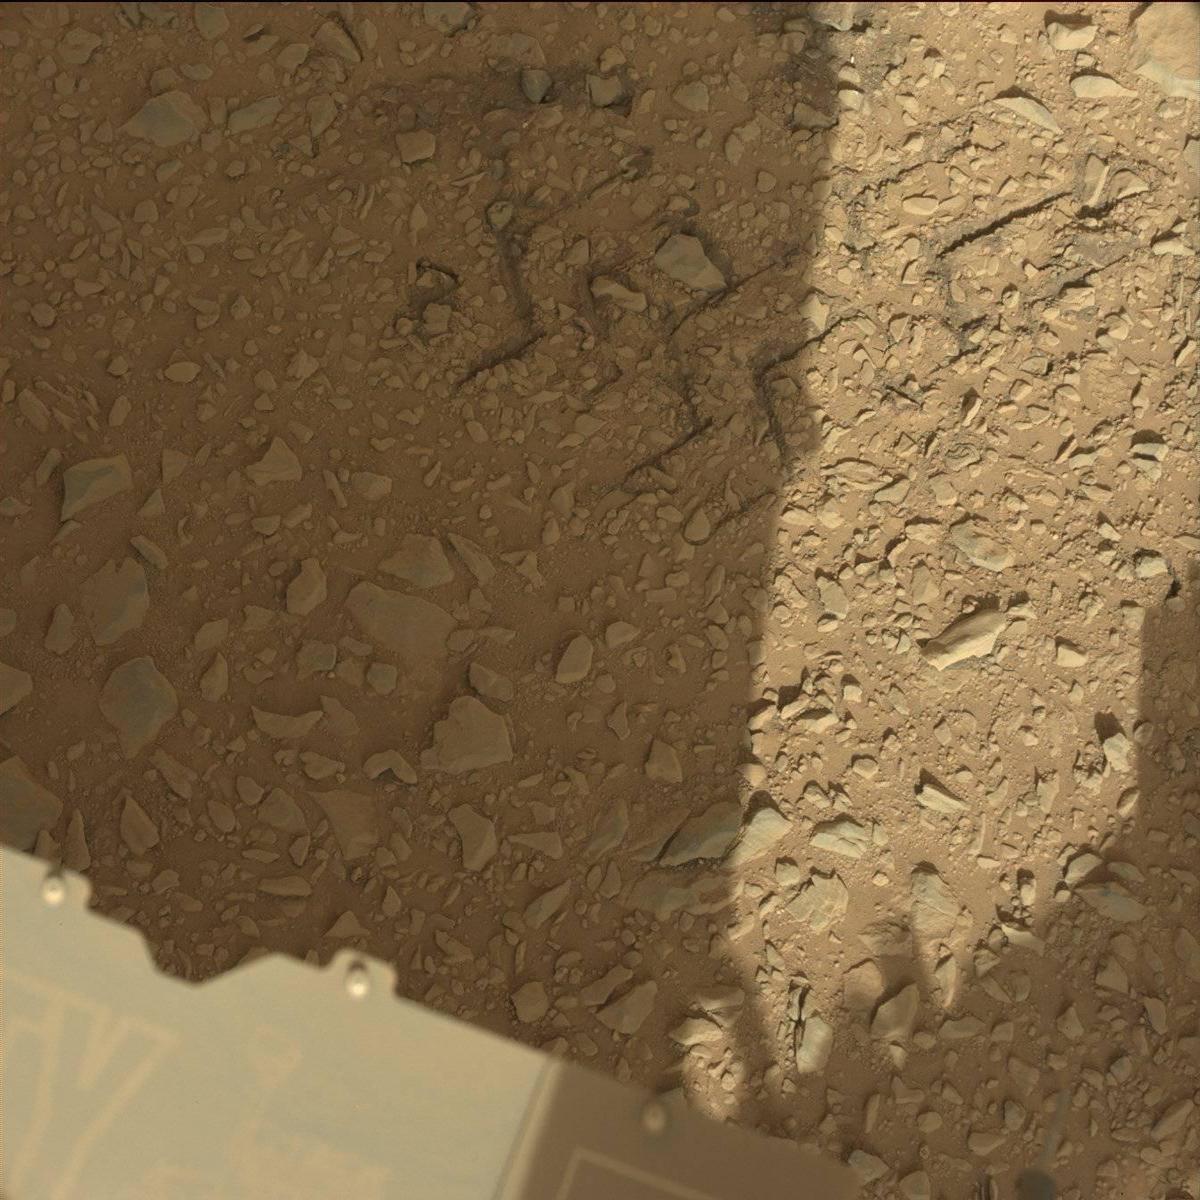
Terrain classes present: Bedrock, Rover, Sand / Soil, Track